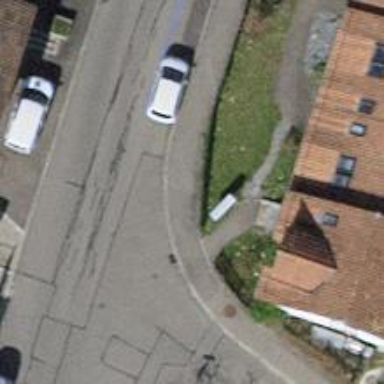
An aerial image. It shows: Sidewalk along the footway.